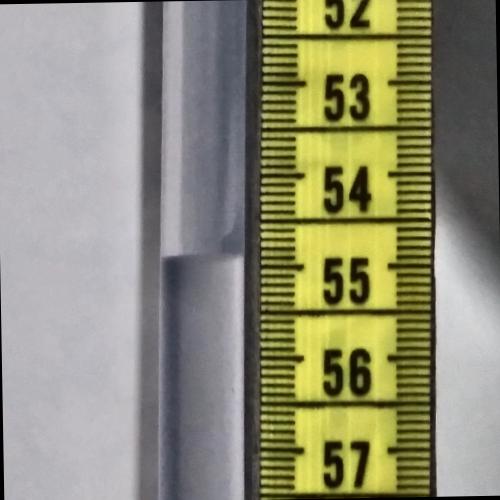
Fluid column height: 54.9 cm